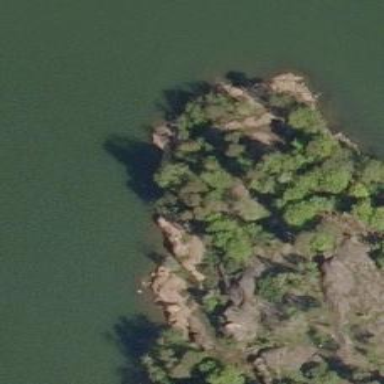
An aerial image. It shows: Cliff in nature.